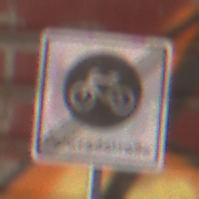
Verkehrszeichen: EndeFahrradstrasse
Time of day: MorningAfternoon
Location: Outdoor (Urban)
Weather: Clear
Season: NotSpecified
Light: Natural